Question: 1) I need to:
The tables are as in the picture below:

I tried many statements but they produce wrong result:
'''
SELECT Games.id, Players.id from Games, Players
WHERE Players.id='55' and Games.id > 2;
'''
2) Additionally what would you do if I say that I need to select the same as before, where the "" (i.e. only games with id 3 and 4 in this case, but that could be different for other cases). I can only think of comparing Games.id with a number from user input, but some of you might know another way...
Can someone help me please? Thank you!
:
1) 'SELECT b.id_player, b.id_game FROM Players a, Players b WHERE a.id_player = '55' AND b.id_game = a.id_game AND b.id_player <> '55' AND a.id_game > 2;'
2) Option 1 works for question 1, but question 2 would require a TOP clause which doesn't work for me.
How can I use LIMIT or TOP to achieve the same as 'a.id_game > 2'? I want only the results from the last 2 ID_GAMEs, in this case are id=3 and id=4...
Well never mind, I've got the 1st question. I will just put LIMIT to a fixed number. Thanks for the help
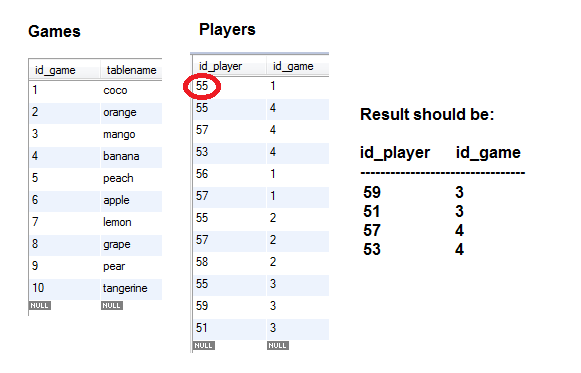
Answer: You need a self-join. I too can't test this right now - will do a SQL fiddle in a moment, but it should be something like:
'''
SELECT b.id_player, b.id_game
FROM Players a,
Players b
WHERE a.id_player = '55'
AND b.id_game = a.id_game
AND b.id_player <> '55'
AND a.id_game > 2
order by b.id_game
limit 2;
'''